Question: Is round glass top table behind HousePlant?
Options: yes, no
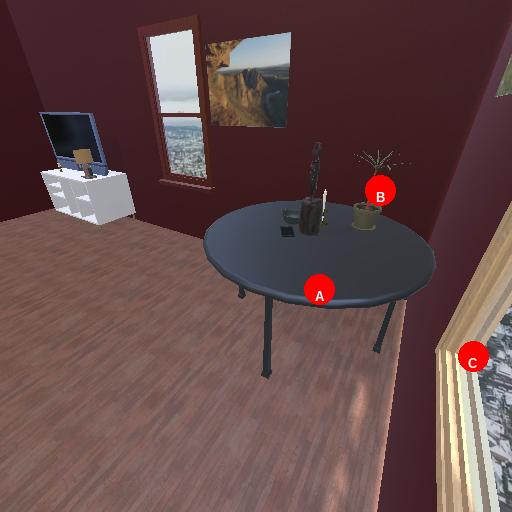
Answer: yes